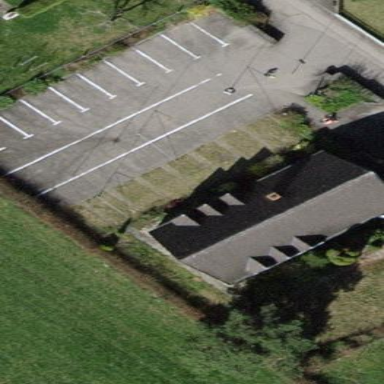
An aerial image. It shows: Parking area with asphalt surface.